Question: I just uploaded my Android app to the Google Play Store and published it. Then I noticed that there's a and my developer name next to it. Is there anyway I can change what comes after ?

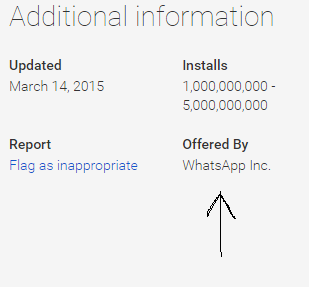
Answer: You can easily update your developer name using the Google Play Developer Console:
1. Sign in to your Google Play Developer Console.
2. Click Settings.
3. Next to "Developer name," type the developer name you want to be displayed on Google Play.
4. Near the top of your screen, click Save.
Reference: <URL>